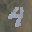
Label: 4